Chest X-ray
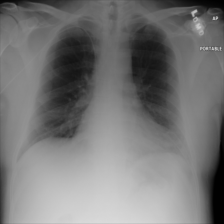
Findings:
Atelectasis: negative
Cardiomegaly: negative
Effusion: negative
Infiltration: negative
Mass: negative
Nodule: negative
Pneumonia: negative
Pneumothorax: negative
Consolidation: negative
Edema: negative
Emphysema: negative
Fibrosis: negative
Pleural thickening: negative
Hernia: negative